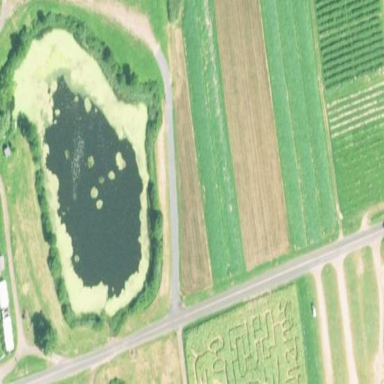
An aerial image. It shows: Pond with natural water.